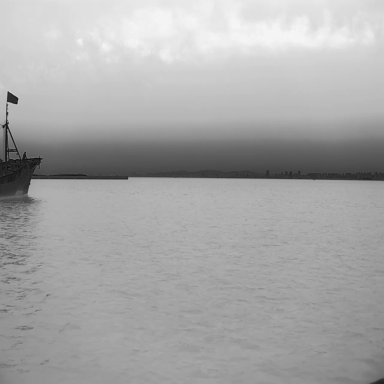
There are four bulk_carriers in the infrared image.